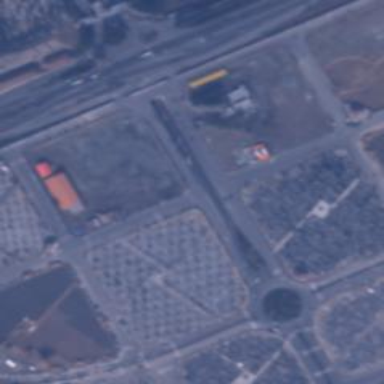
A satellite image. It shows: Cemetery.